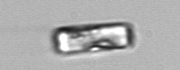
Label: Guinardia_delicatula